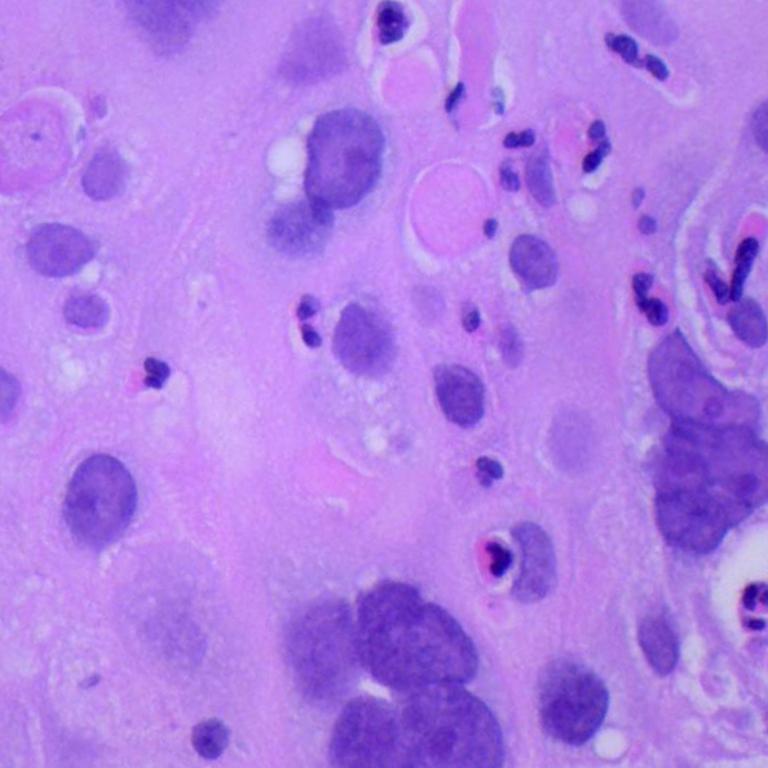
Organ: lung
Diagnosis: squamous carcinomas